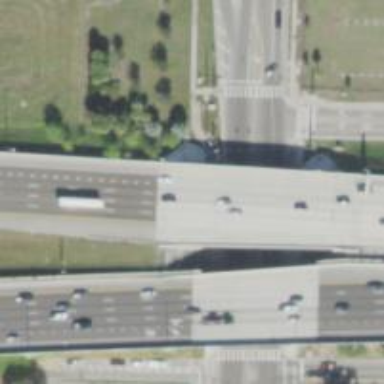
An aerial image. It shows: Bridge over motorway.